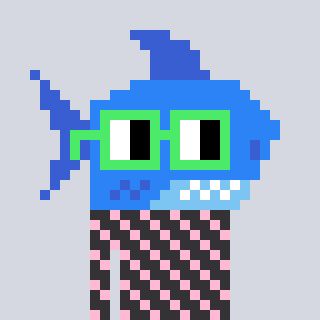
a pixel art character with square light green glasses, a shark-shaped head and a grayscale-colored body on a cool background